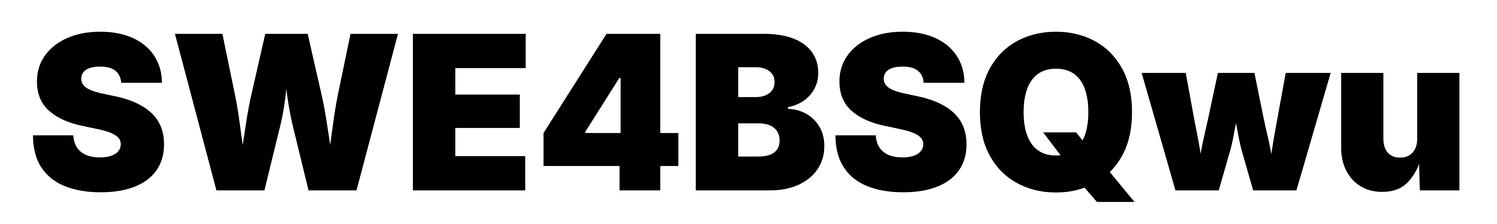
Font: Inter_Black